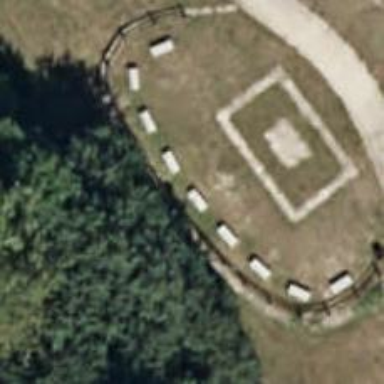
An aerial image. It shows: Bench.